Field crop: tomato
Growth stage: 2
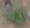
Species: solanum